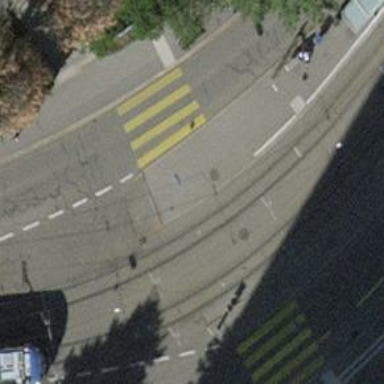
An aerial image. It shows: Kerb barrier.